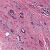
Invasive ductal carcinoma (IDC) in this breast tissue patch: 1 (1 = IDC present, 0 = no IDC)